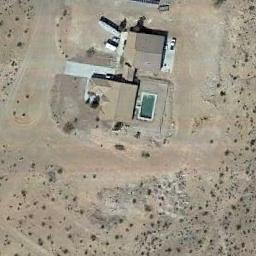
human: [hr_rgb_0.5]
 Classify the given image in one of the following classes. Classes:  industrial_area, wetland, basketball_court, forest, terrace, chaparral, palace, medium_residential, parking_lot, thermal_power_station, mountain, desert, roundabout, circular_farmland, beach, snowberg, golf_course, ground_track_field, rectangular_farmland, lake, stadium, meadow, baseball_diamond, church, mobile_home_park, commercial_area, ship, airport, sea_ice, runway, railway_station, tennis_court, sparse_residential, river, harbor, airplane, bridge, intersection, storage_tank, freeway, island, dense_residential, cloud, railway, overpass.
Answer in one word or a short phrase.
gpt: sparse_residential